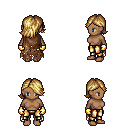
a pixel art fantasy rpg character, female body template, human, dark skin, brown tattered cape, gold greaves, blonde swoop hairstyle, gold gloves, four views (front, back, left, right), 2x2 character sprite sheet, small pixel art, hard edges, no anti-aliasing